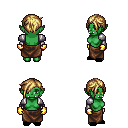
a pixel art fantasy rpg character, female body template, orc, green skin, steel arm armor, robe skirt, blonde pixie cut hairstyle, gold gloves, black slippers, four views (front, back, left, right), 2x2 character sprite sheet, small pixel art, hard edges, no anti-aliasing